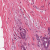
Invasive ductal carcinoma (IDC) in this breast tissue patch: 1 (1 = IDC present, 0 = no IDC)